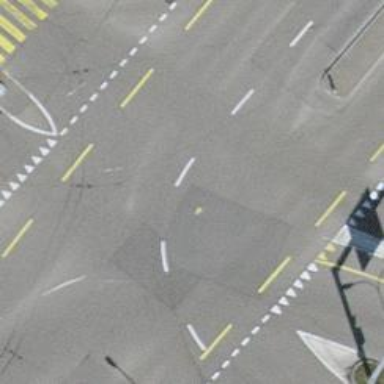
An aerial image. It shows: Secondary road with asphalt surface. The road has trolley wires.